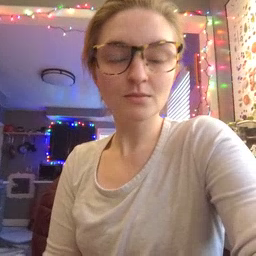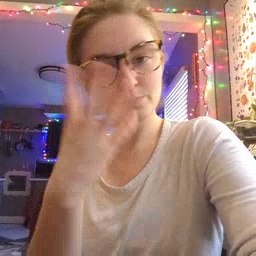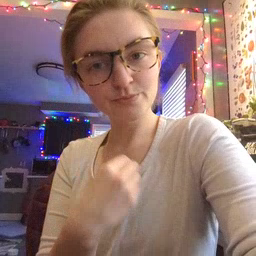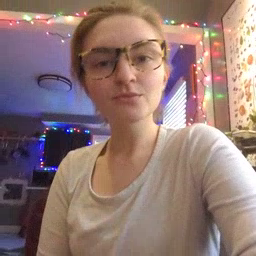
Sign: sleep